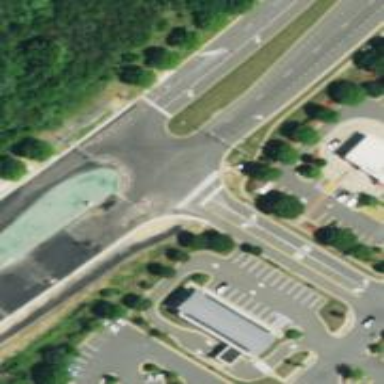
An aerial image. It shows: Zebra crossing for pedestrians.